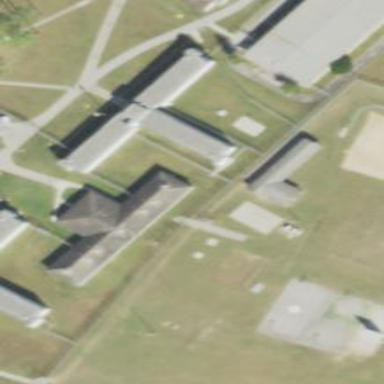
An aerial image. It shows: Prison building.